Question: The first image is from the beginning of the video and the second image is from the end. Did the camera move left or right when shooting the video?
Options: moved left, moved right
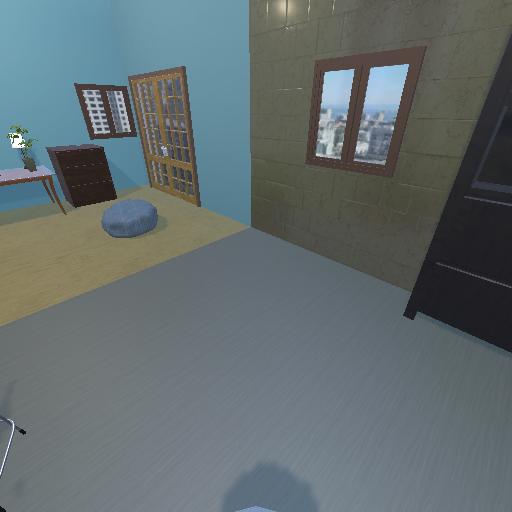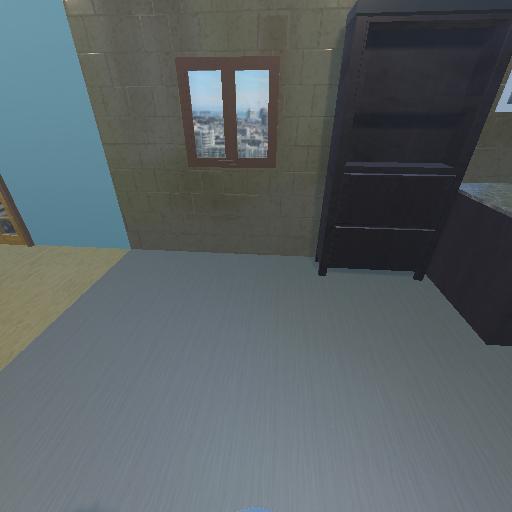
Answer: moved left